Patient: sex F, age 54
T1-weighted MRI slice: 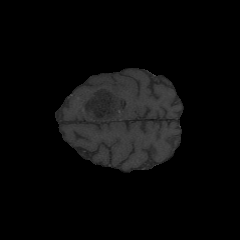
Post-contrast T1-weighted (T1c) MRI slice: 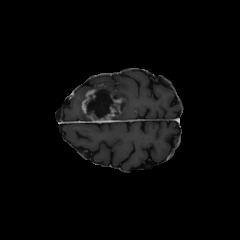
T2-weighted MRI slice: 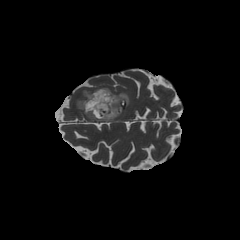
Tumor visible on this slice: yes
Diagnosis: Glioblastoma, IDH-wildtype
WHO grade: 4